Question: Hy everyone,
i want to have a border around a login form in html code, but with my current code, it isn't quite what i want. I want the border to really encapsulate the centered elements. any idea how to do that?
The result looks like this:

My code:
index.php:
'''
<?php include "base.php"; ?>
<script src="//code.jquery.com/jquery-1.11.0.min.js"></script>
<script src="//code.jquery.com/jquery-migrate-1.2.1.min.js"></script>
<!DOCTYPE>
<html>
<title>Shopping List</title>
<link rel="stylesheet" href="style.css" type="text/css" />
</html>
<head>
</head>
<body bgcolor=#878787>
<div class="form">
<center><h1>Please enter your login details</h1></center>
<form>
<label for="username">Username:</label><input type="text" name="username" id="username" > </br>
<label for="password">Password:</label><input type="text" name="password" id="password" > </br>
<input type="submit" name="login" id="login" value="Login">
</form>
</div>
</body>
'''
style.css:
'''
div.form{
text-align: center;
border: 5px solid;
border-radius: 25px;
box-shadow: 5px 5px 5px #888888;
}
.form label, .form input{
display: inline-block;
}
.form input {
width: 150px;
}
.form label {
width: 100px;
}
input {
border: 5px solid;
border-radius: 25px;
box-shadow: 5px 5px 5px #888888;
font-family: Trebuchet MS;
border: 1px solid #CCC;
margin-bottom: 5px;
background-color: #FFF;
padding: 2px;
}
input[type="submit"] {
display: inline-block;
position: relative;
margin-top: 5px;
width: 150px;
height: 30px;
left: 50px;
}
input:hover {
border: 1px solid #222;
background-color: #EEE;
}
'''
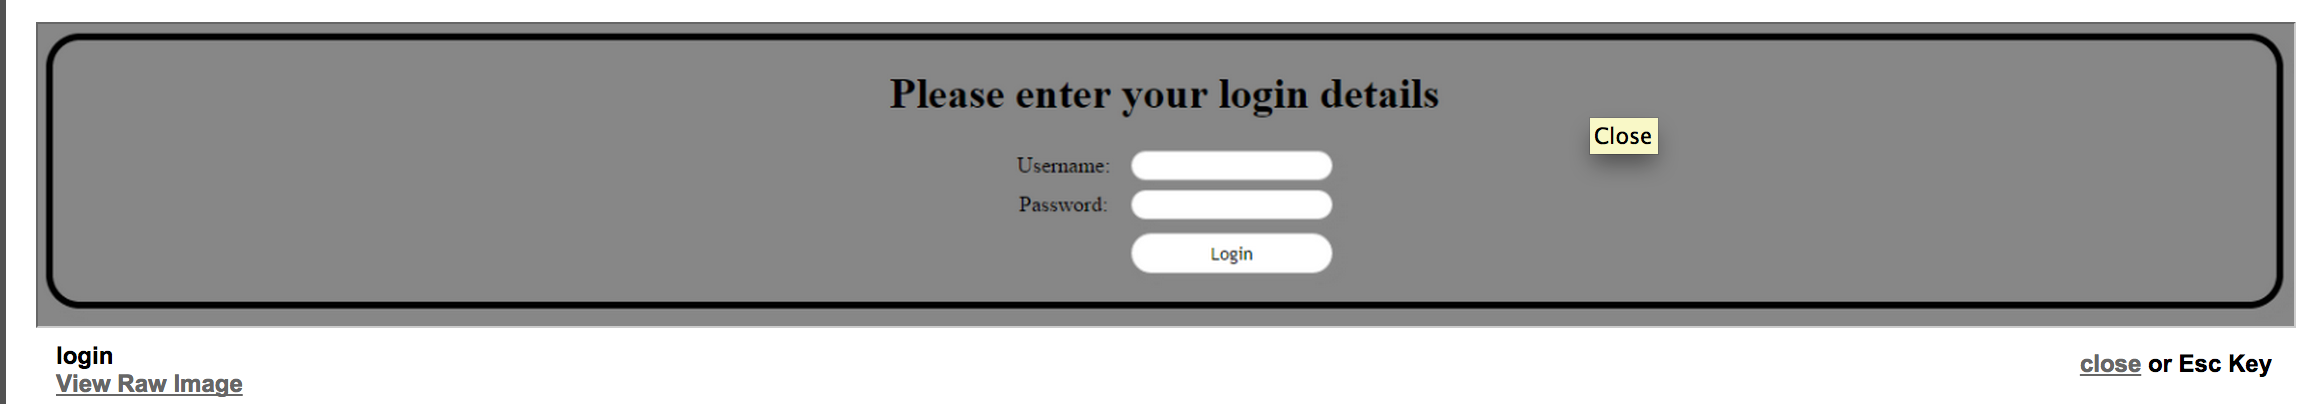
Answer: try to add
'''
.form{
max-width:320px;
margin:0 auto;
}
'''